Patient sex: F
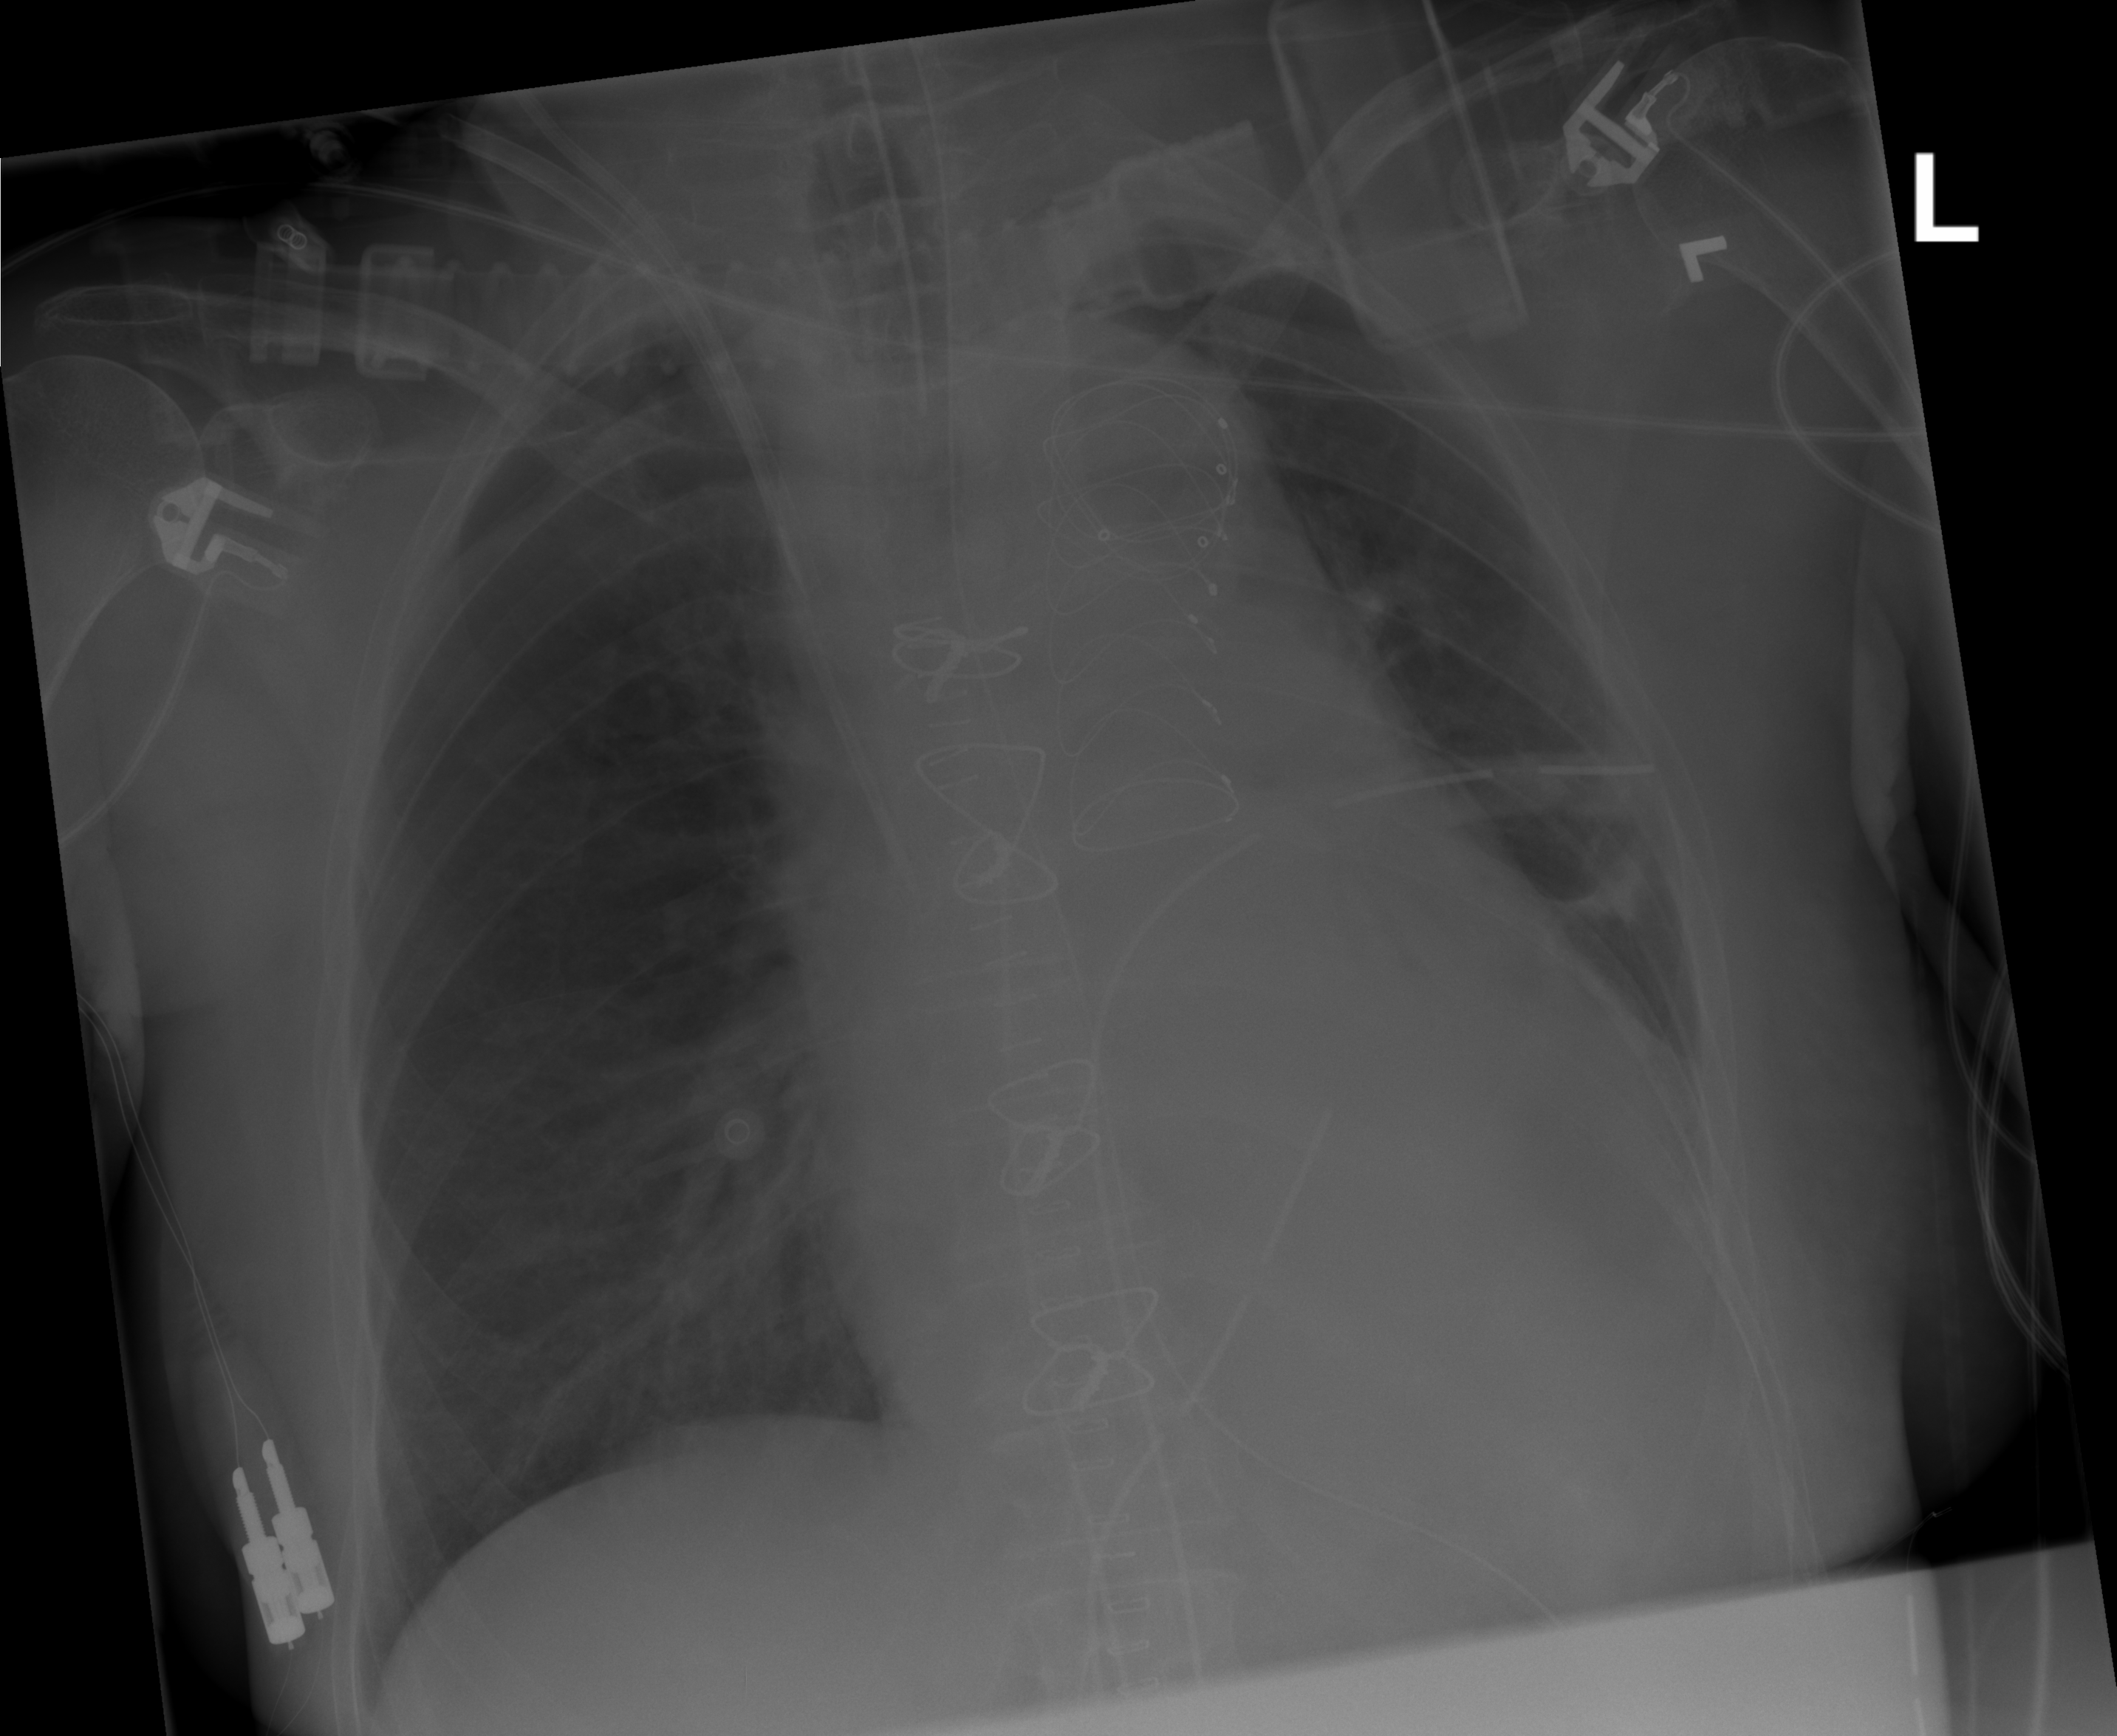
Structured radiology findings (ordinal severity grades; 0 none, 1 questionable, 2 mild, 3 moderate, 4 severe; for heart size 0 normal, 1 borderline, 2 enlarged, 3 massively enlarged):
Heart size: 0
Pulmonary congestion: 0
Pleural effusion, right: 0
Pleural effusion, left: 1
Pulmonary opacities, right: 0
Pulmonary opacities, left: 0
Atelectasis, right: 0
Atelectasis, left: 2